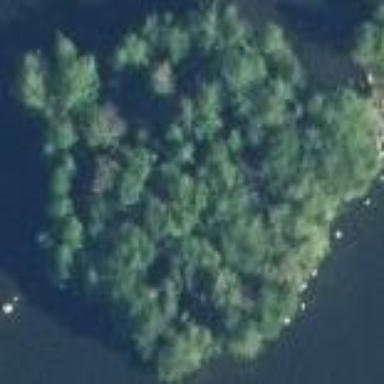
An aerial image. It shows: Islet.